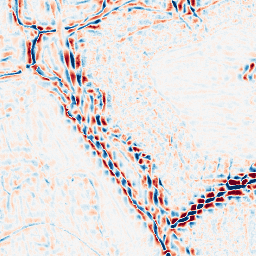
Category: wavelet
Decomposition family: wavelet_dwt
Decomposition parameters: wavelet: coif2
level: 3
Upsampling method: quartic
Upsampling parameters: scale: 2
Upsampling scale: 2